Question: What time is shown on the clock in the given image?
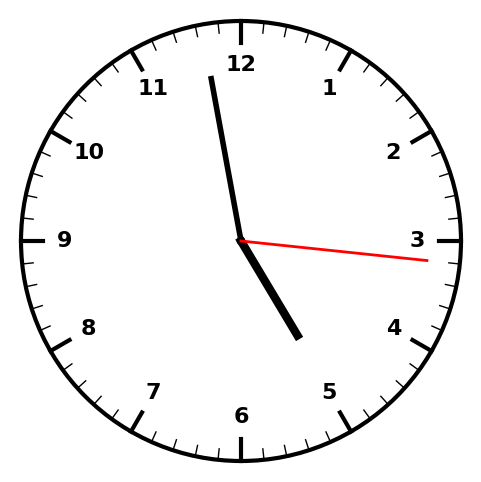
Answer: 04:58:16